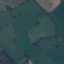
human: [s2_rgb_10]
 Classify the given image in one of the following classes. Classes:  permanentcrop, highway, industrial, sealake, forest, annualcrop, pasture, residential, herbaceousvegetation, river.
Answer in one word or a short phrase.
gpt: Pasture